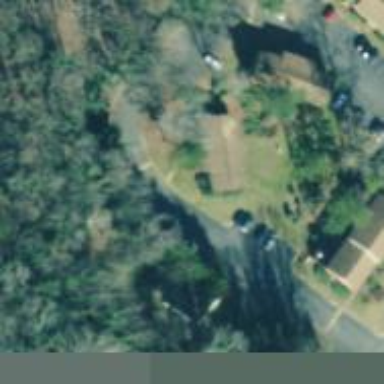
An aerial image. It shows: Residential road.